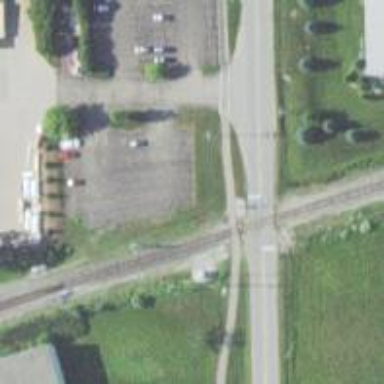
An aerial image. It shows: Railway crossing.